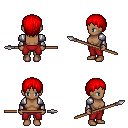
a pixel art fantasy rpg character, female body template, human, dark skin, steel arm armor, red pants, red plain hairstyle, spear, four views (front, back, left, right), 2x2 character sprite sheet, small pixel art, hard edges, no anti-aliasing